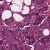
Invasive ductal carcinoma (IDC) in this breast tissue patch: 1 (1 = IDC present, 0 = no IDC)